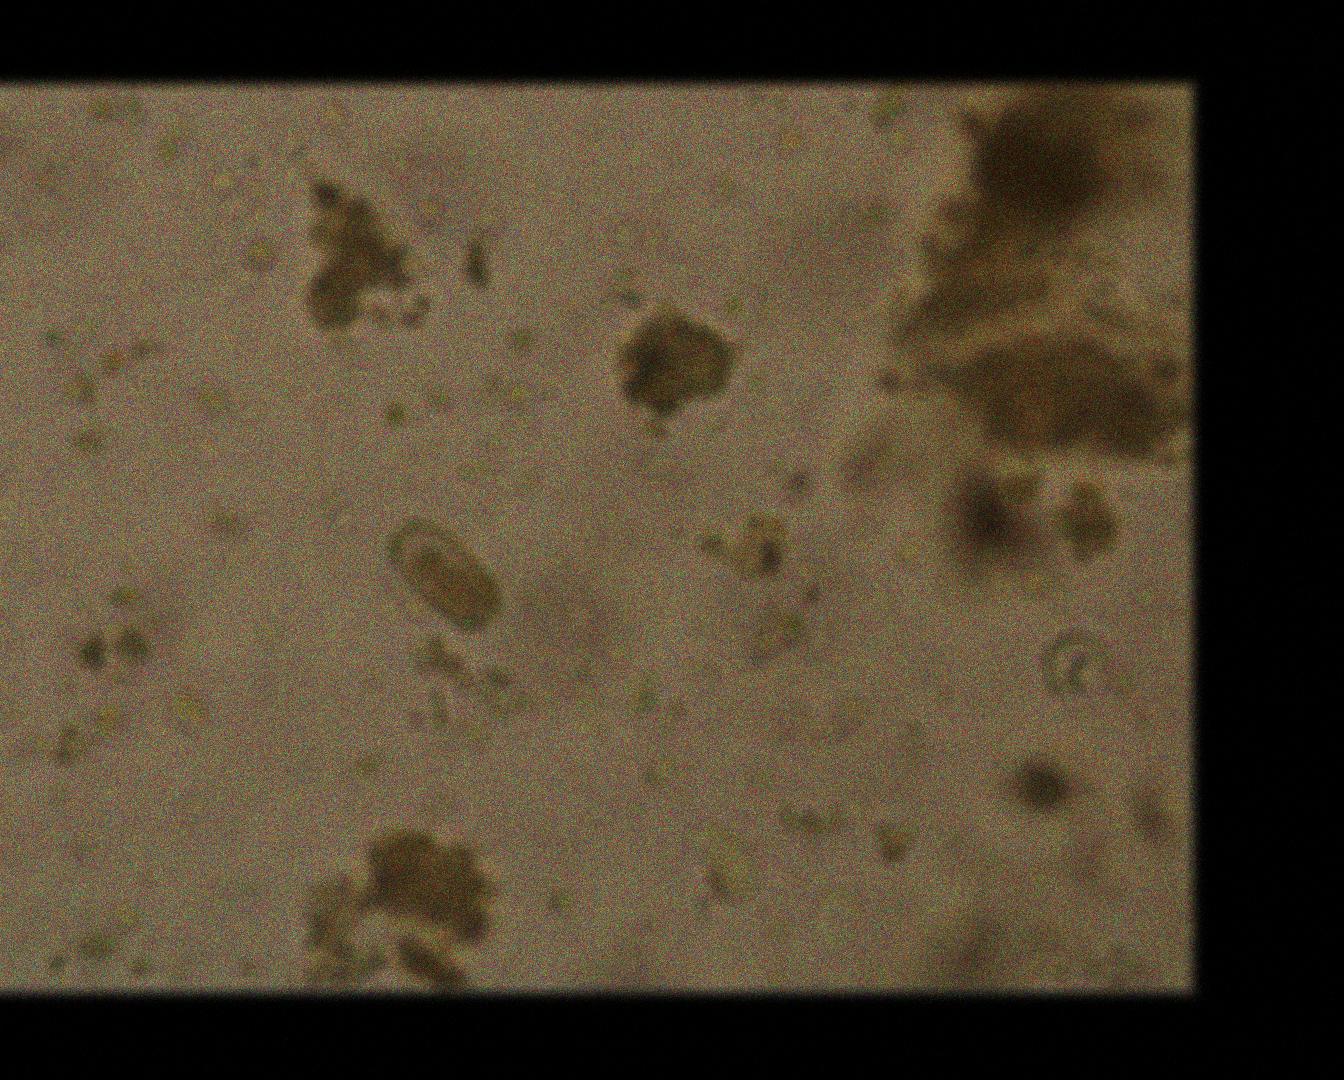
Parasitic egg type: Capillaria philippinensis